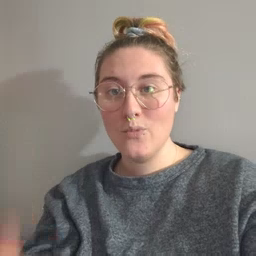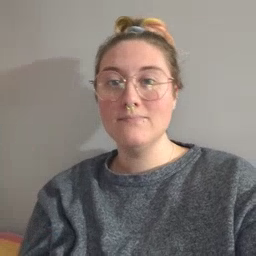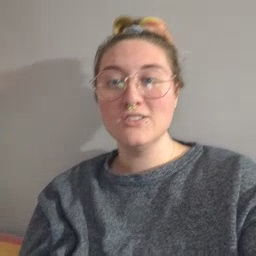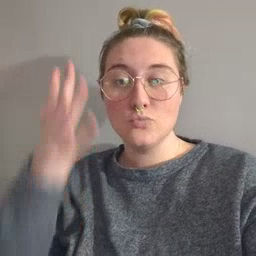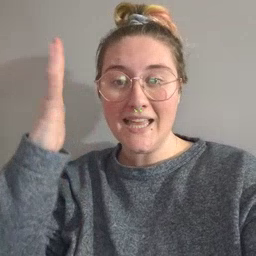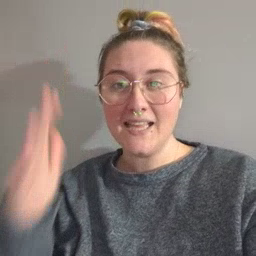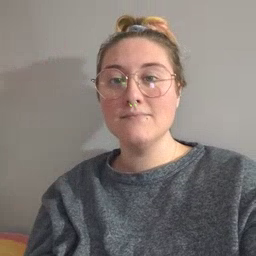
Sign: tree